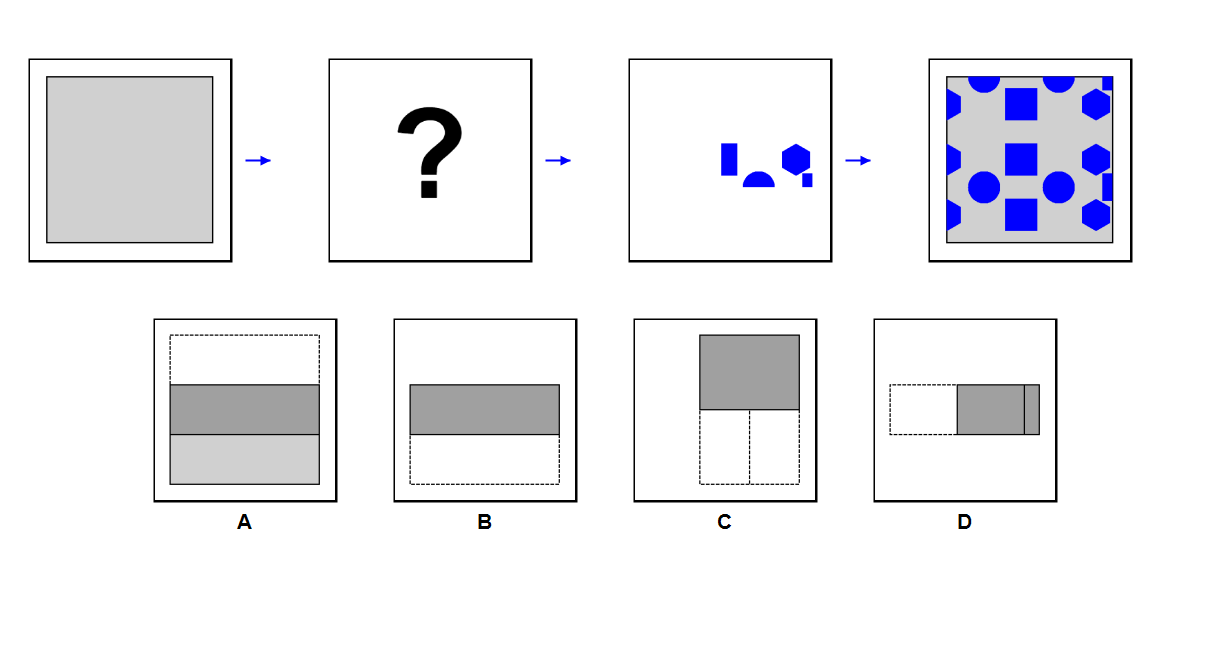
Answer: C